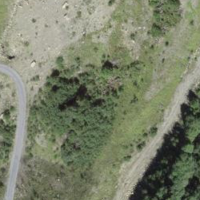
EUNIS habitat code: 31
Species observed at this site:
Epipactis atrorubens